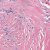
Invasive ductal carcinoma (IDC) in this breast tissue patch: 1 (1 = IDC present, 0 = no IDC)